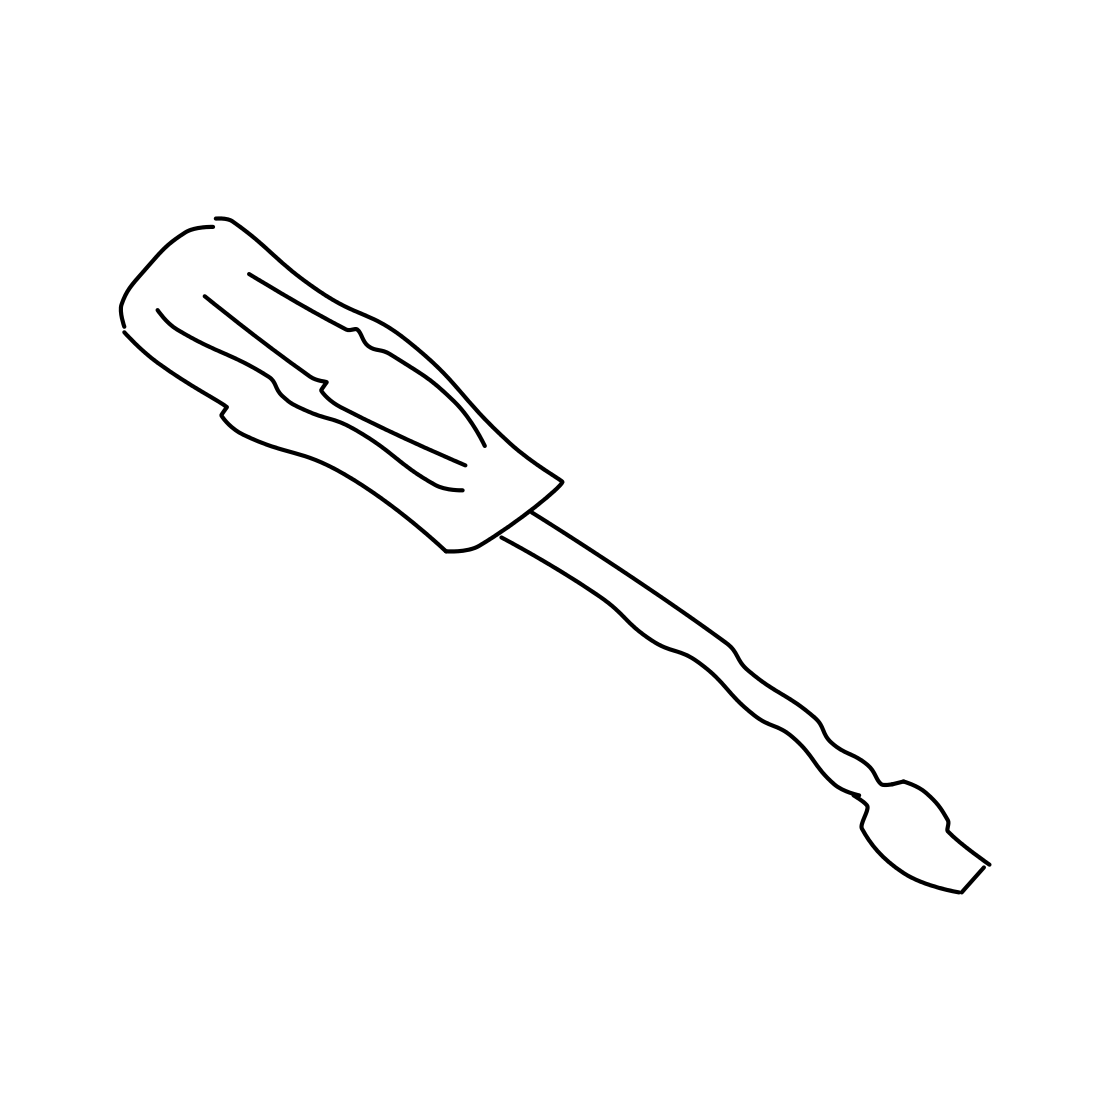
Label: screwdriver